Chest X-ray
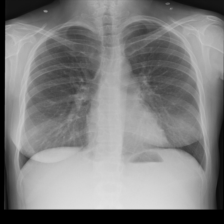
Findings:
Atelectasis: negative
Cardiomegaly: negative
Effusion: negative
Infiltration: negative
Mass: negative
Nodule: negative
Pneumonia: negative
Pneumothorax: negative
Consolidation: negative
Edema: negative
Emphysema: negative
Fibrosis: negative
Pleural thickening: negative
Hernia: negative